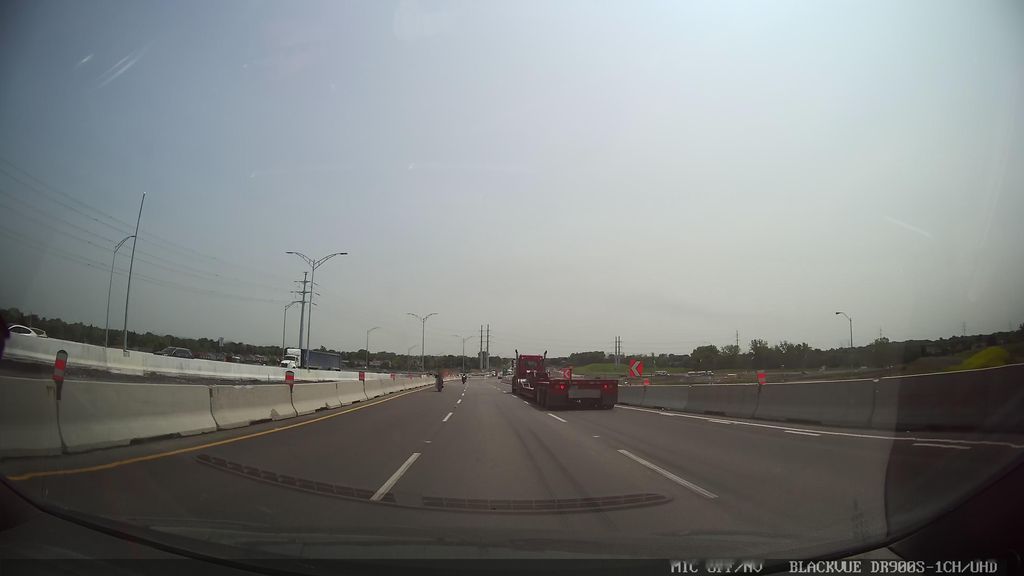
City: montreal